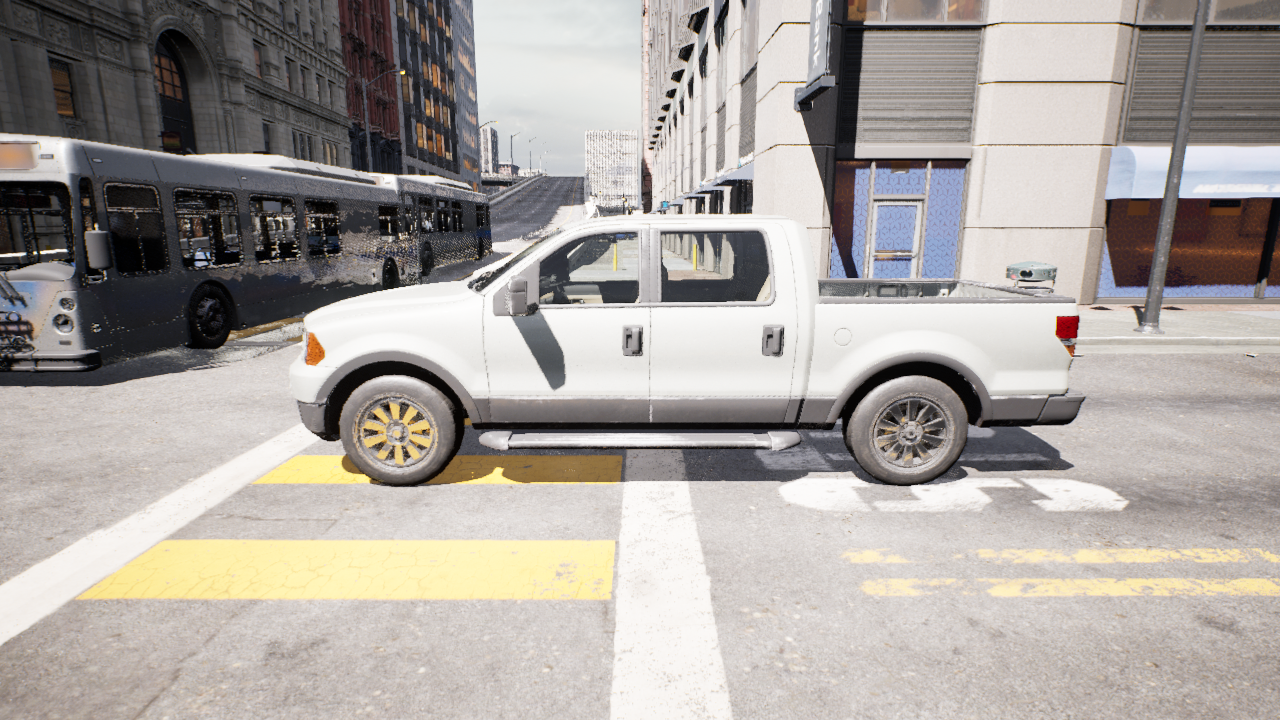
Venue: residential
Lighting: clear day
Vehicle rig: pickup